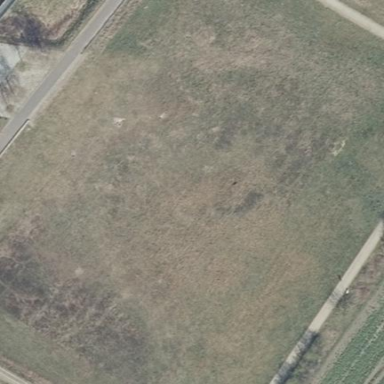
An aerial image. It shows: Natural grassland covered with grass.